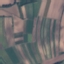
Land use / land cover class: PermanentCrop